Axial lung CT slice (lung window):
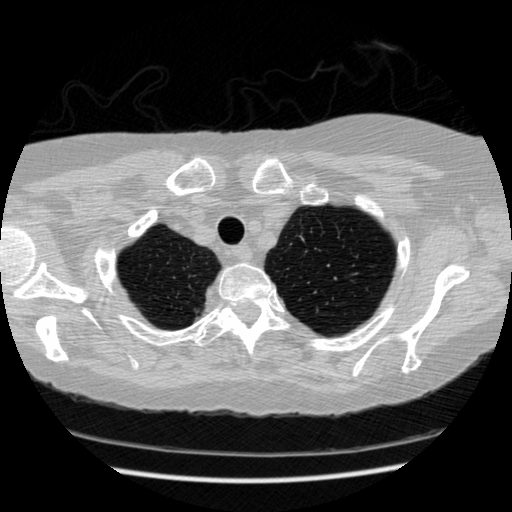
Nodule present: no